Question: Find the minimum number of moves required to get from the Tower of Hanoi state described in the figure to the completed state
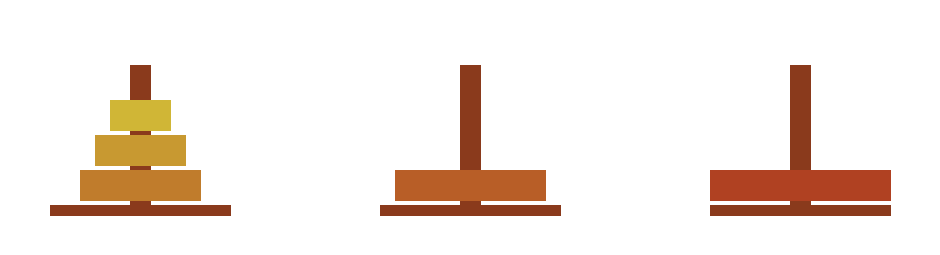
Answer: 8